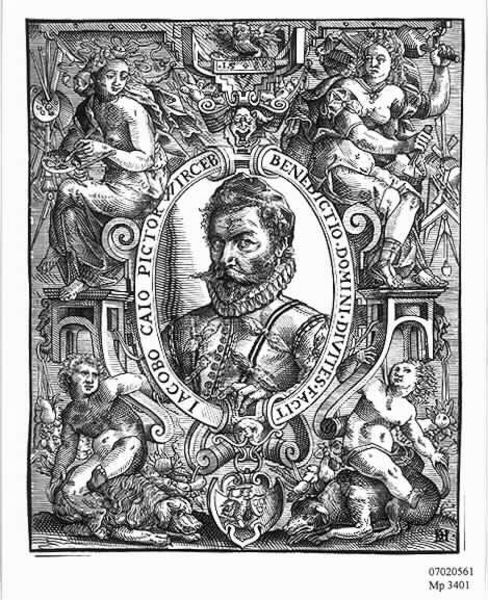
Titel: Bildnis des Jakob Key
Künstler: Meister DH
Institution: (Seriendruck)
Schlagwörter: hand, mann, nackt, frauen, menschen, brust, frau, mund, nase, schwarz, weiss, zeichnung, hund, ornament, alt, bart, jacke, schnurrbart, augen, band, barock, gesicht, kragen, rahmen, halskrause, portrait, porträt, haare, renaissance, kreis, oval, rund, tondo, engel, schrift, rahmung, grafik, graphik, figuren, schnurbart, verzierung, maler, knöpfe, vier, medaillon, druck, druckgraphik, lithographie, schwarz weiss, holzstich, radierung, stich, künstler, illustration, text, herrscher, allegorie, palette, pinsel, litografie, wappen, triumph, werkzeug, glöckchen, mittelalter, musen, dürer, kupferstich, allegorien, putti, sieger, glocken, architekt, pallette, latein, paladio, schwrz, umschrift, scamozzi, elemente, frontispiz, reformation, jahreszeiten, jakob, kagen, rollwerk, benedikt, jacob, sw, schwarz#, scamotti, jacobo caio, caio, rand, schwarweiß